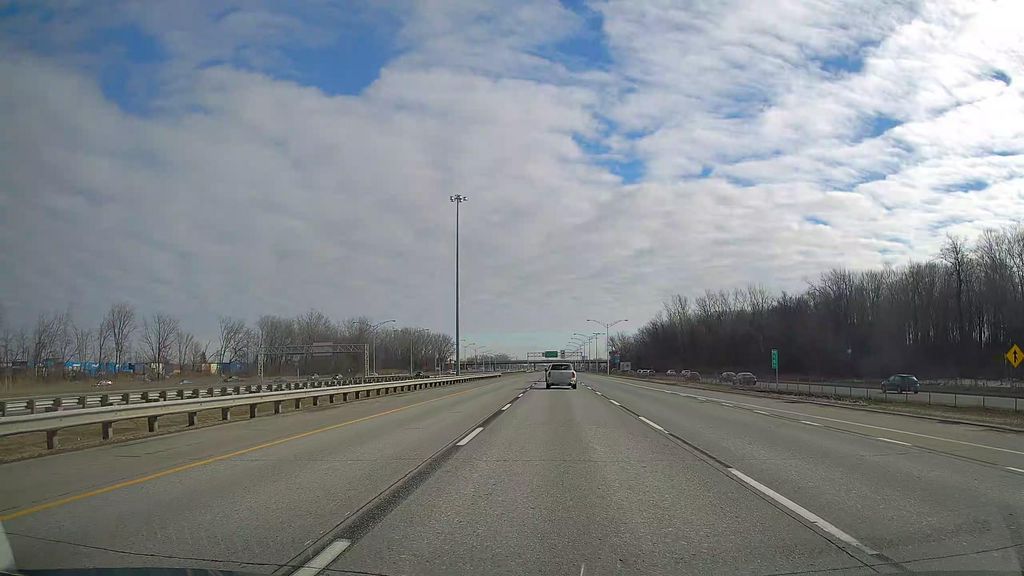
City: montreal